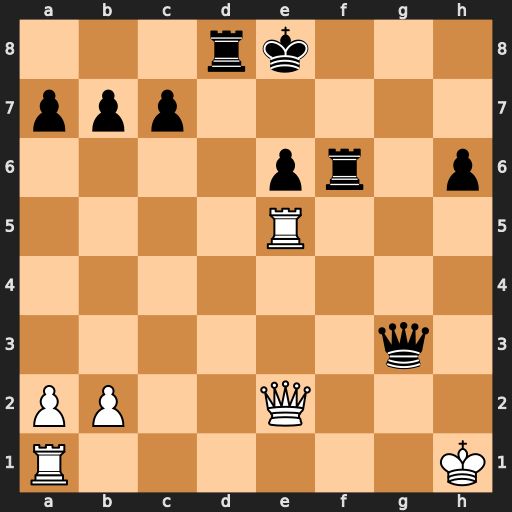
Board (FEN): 3rk3/ppp5/4pr1p/4R3/8/6q1/PP2Q3/R6K
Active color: w
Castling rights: -
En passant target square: -
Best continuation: Rxe6+ Kd7 Rd1+ Kc8 Rxd8+